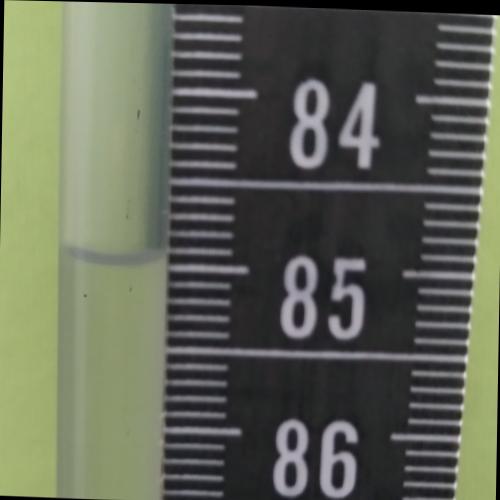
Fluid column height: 85.0 cm